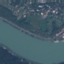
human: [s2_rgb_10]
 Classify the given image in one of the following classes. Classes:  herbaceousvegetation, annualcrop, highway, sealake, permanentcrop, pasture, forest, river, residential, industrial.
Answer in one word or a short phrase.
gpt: River